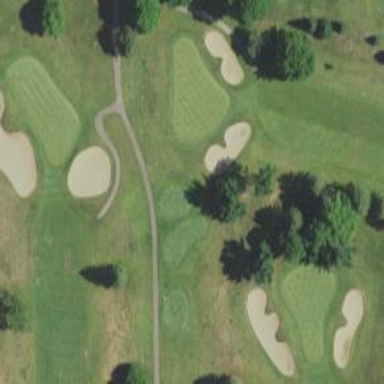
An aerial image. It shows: Path for golf carts.